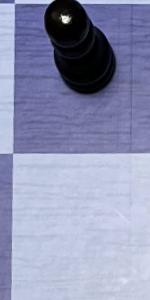
Label: Empty